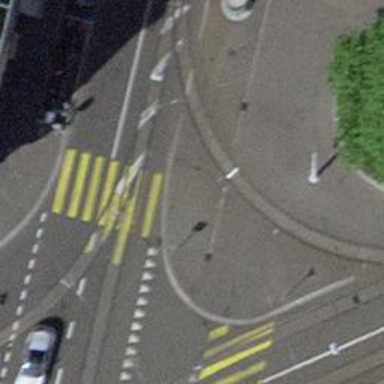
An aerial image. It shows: Crossing for the railway.